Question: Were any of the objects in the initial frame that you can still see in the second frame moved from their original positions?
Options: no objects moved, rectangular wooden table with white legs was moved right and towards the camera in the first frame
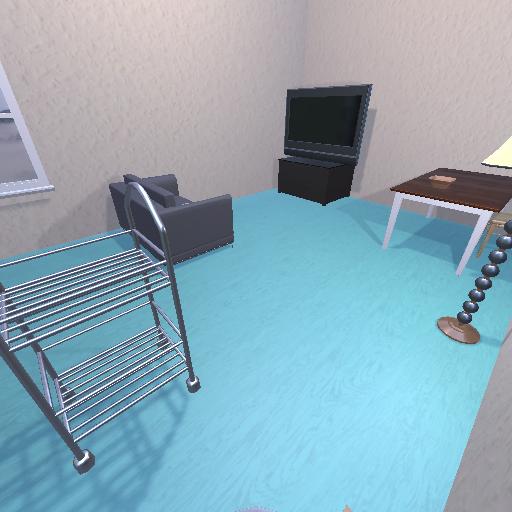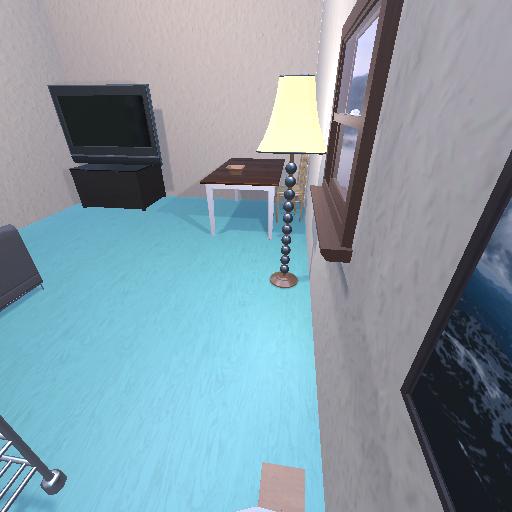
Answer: no objects moved